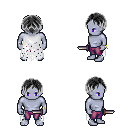
a pixel art fantasy rpg character, male body template, dark elf, purple skin, white tattered cape, magenta pants, gray parted hairstyle, bracelets, dagger, four views (front, back, left, right), 2x2 character sprite sheet, small pixel art, hard edges, no anti-aliasing